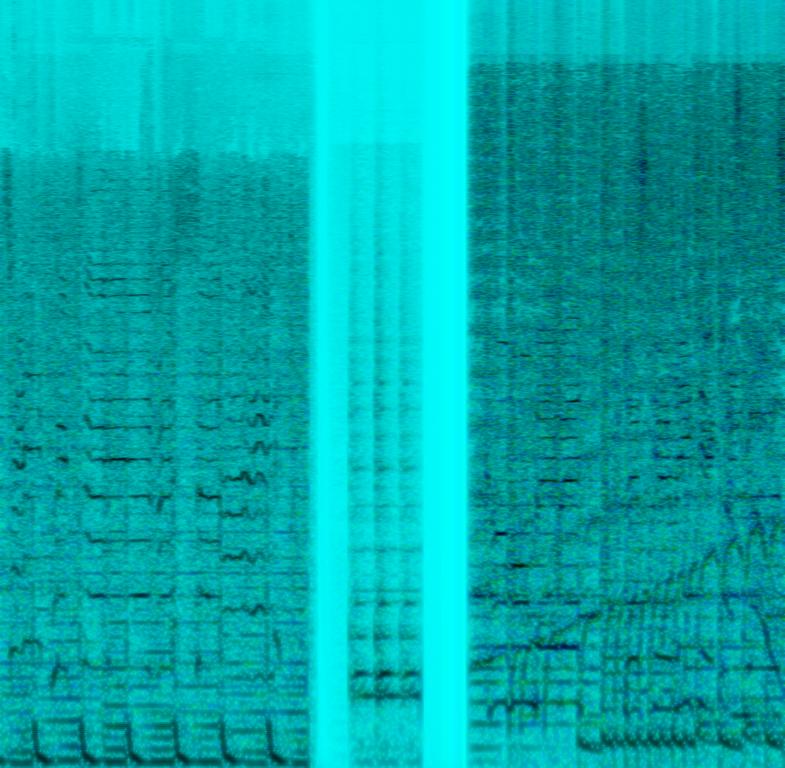
This recording contains two songs. Both of them have a digital drum playing along with a sub bass and a wide synthesizer lead melody. On one a male voice is singing in a higher register. on the other a female voice is singing with female backing voices. These songs may be playing in a club.